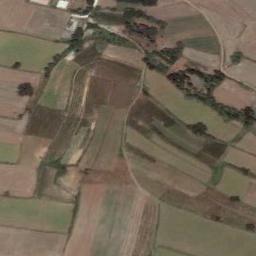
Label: terrace